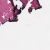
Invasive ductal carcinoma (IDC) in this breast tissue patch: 0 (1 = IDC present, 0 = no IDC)